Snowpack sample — Loveland Pass, Silver Plume, Colorado, USA (2/11/26, 12:00 PM MST)
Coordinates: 39.663, -105.886
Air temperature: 35 °F
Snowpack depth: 82 cm
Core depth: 10 cm
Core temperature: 17.6 °F
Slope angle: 13°, slope face: 12°
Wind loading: high
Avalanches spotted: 1
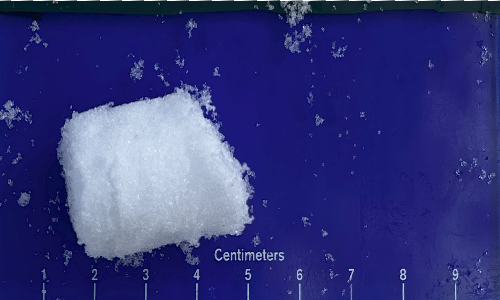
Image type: core
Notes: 1 small avalanche spotted on the north side of the bowl, lots of wind loading